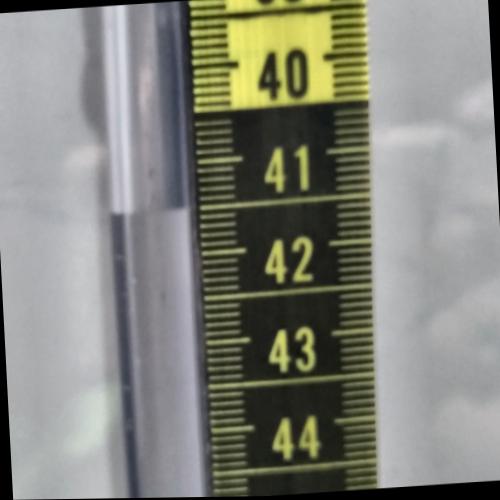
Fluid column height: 41.5 cm